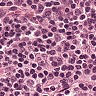
Metastatic tissue present: no